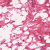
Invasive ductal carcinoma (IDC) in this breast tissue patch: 0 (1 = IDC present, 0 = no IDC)